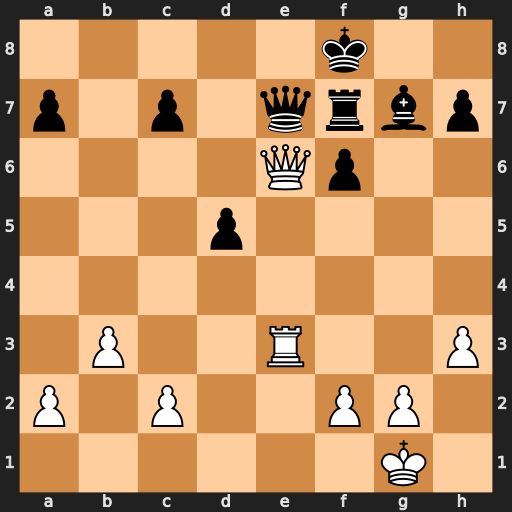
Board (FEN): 5k2/p1p1qrbp/4Qp2/3p4/8/1P2R2P/P1P2PP1/6K1
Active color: w
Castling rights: -
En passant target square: -
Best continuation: Qc8+ Qd8 Qxd8#